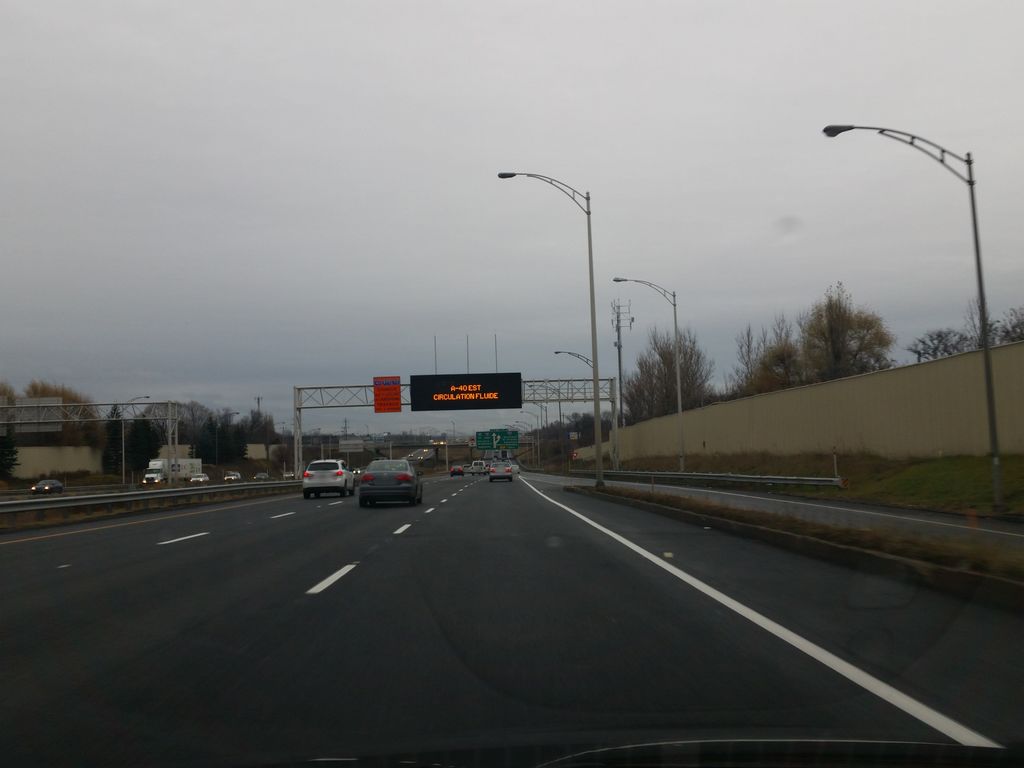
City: quebec_city